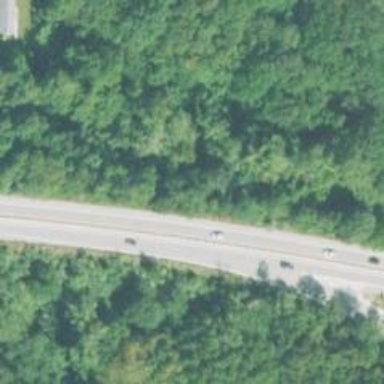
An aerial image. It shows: Asphalt trunk highway which is also expressway.